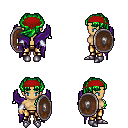
a pixel art fantasy rpg character, female body template, human, tanned skin, purple wings, gold greaves, green princess hairstyle, red bandana, white cloth bracers, metal boots, shield, four views (front, back, left, right), 2x2 character sprite sheet, small pixel art, hard edges, no anti-aliasing